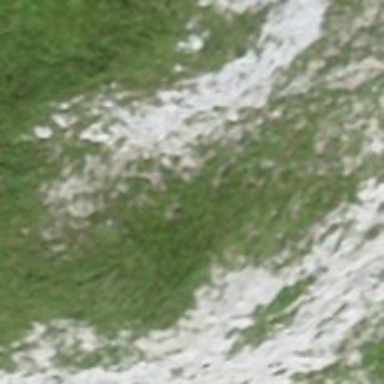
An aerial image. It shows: Cliff in nature.